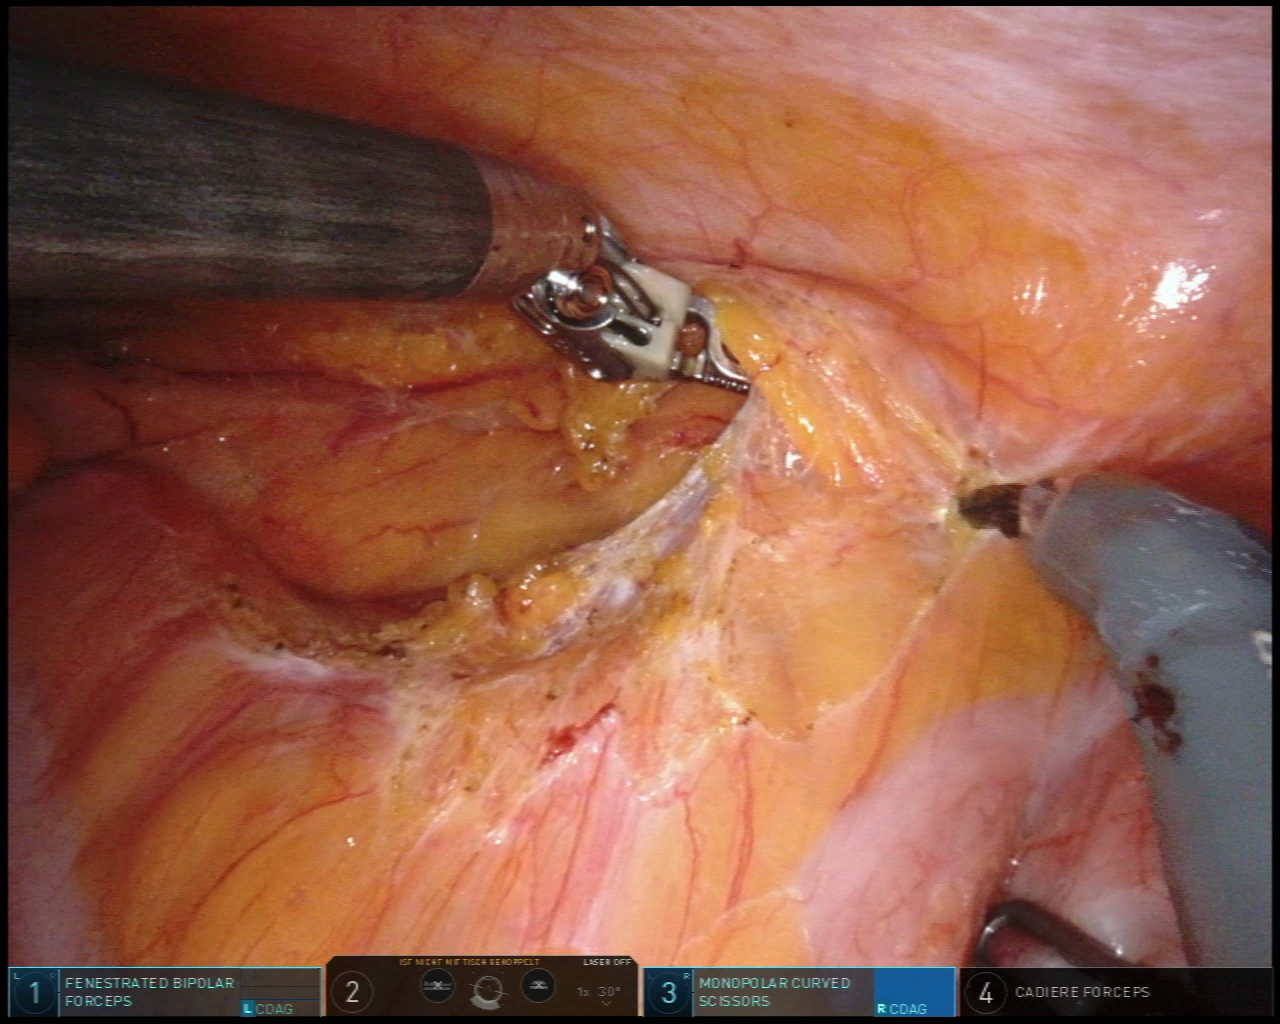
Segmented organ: colon
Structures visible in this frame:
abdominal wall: yes
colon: yes
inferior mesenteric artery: no
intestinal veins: no
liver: no
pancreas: no
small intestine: no
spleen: no
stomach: no
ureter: no
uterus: no
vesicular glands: no